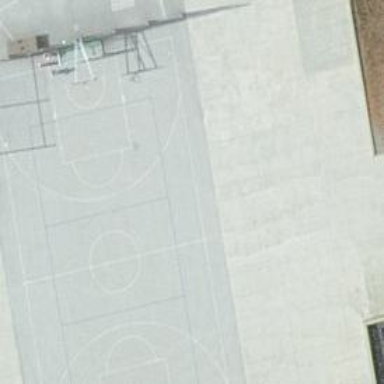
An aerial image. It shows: Sports centre with multiple sports facilities.